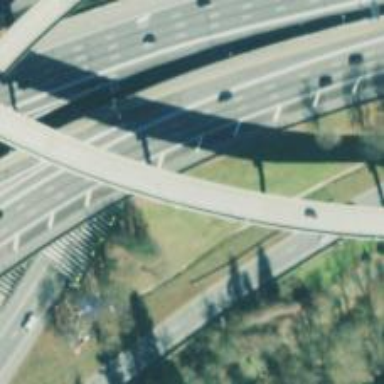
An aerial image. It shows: Motorway bridge.